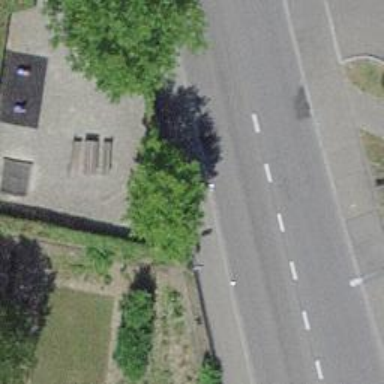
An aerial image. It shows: Bus stop with platform for public transport.